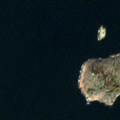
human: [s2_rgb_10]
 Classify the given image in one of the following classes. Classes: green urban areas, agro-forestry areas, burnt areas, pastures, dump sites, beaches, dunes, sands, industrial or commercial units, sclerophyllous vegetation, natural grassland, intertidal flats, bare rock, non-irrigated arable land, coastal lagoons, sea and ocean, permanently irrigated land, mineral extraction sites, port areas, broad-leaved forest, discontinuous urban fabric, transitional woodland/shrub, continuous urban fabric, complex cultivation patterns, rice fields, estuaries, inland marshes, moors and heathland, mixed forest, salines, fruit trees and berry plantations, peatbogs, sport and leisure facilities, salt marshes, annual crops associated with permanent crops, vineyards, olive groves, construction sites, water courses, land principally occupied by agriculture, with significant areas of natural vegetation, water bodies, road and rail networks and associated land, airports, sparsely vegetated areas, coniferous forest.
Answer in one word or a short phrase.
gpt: bare rock, sea and ocean